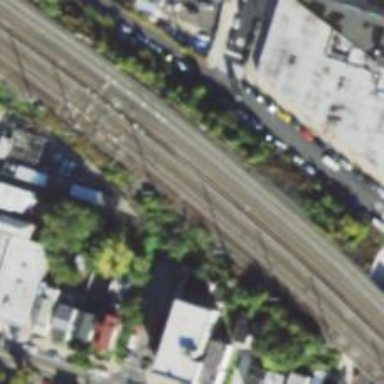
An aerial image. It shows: Electrified railway with rail tracks.